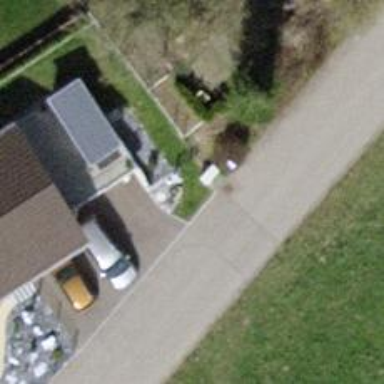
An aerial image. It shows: Cable distribution cabinet for power.